Field crop: maize
Growth stage: 2
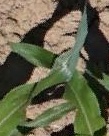
Species: maize